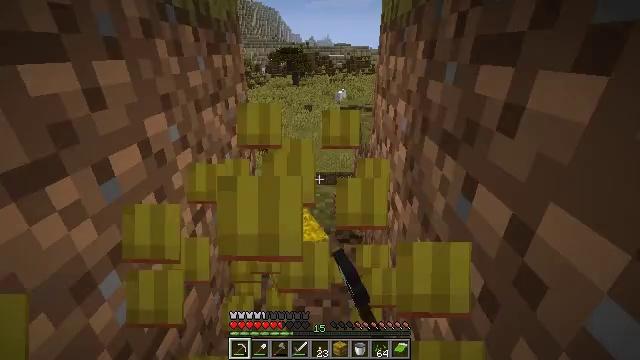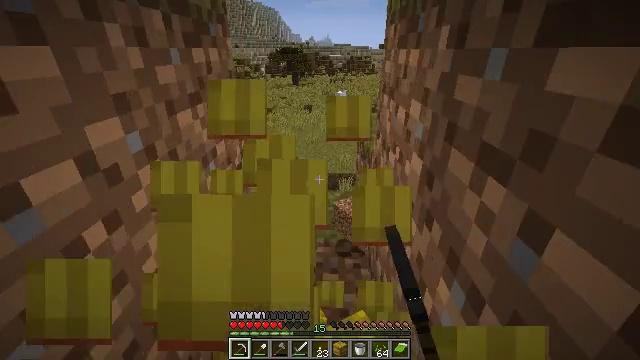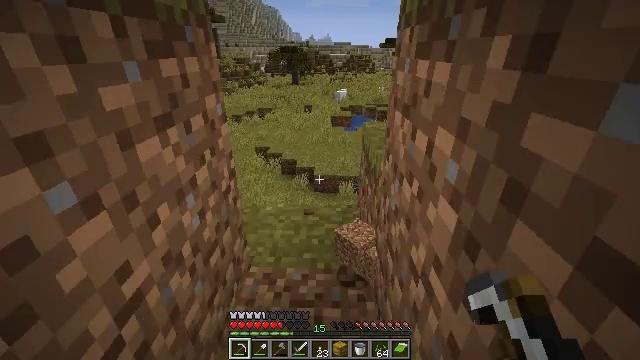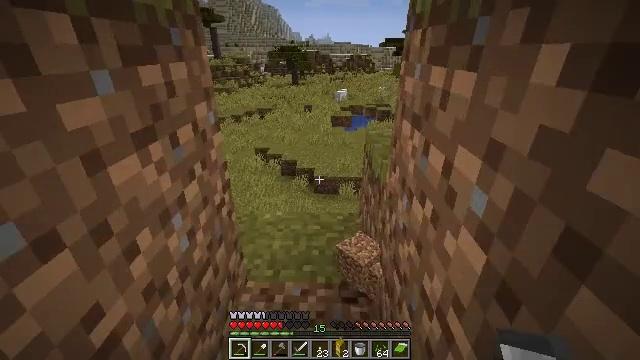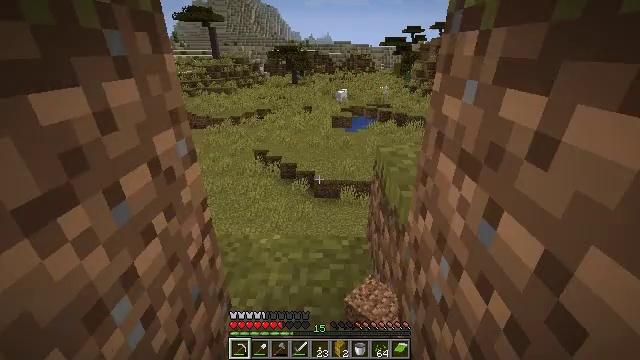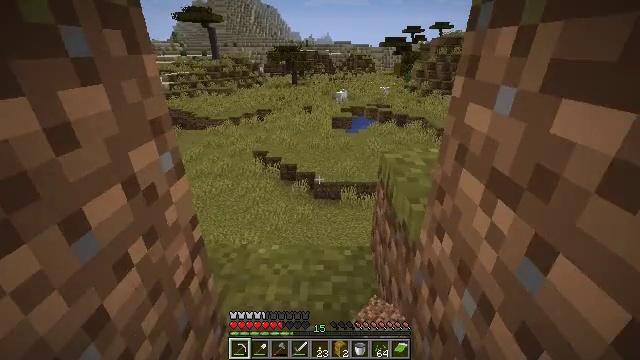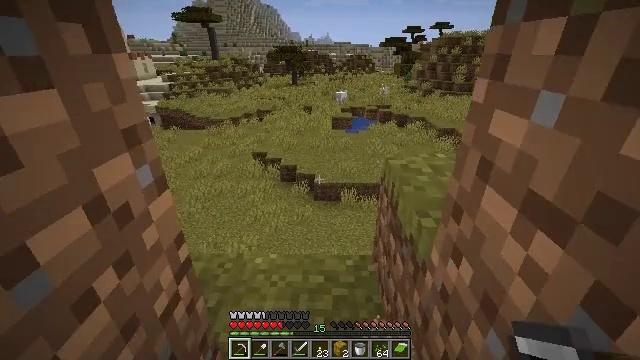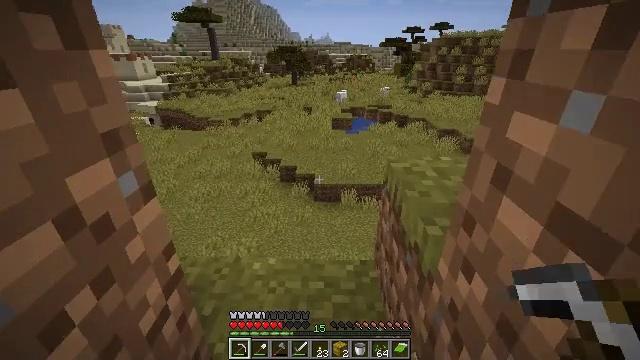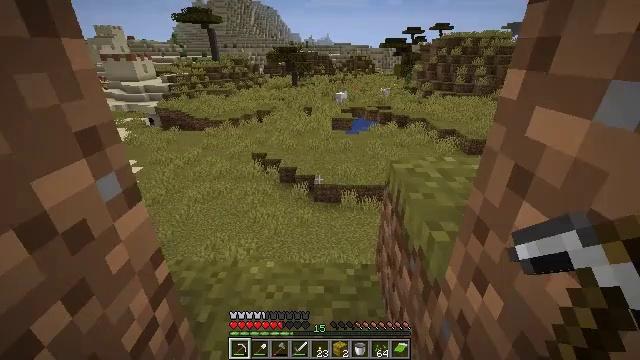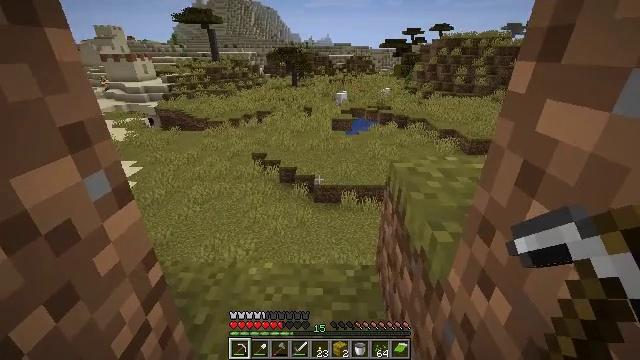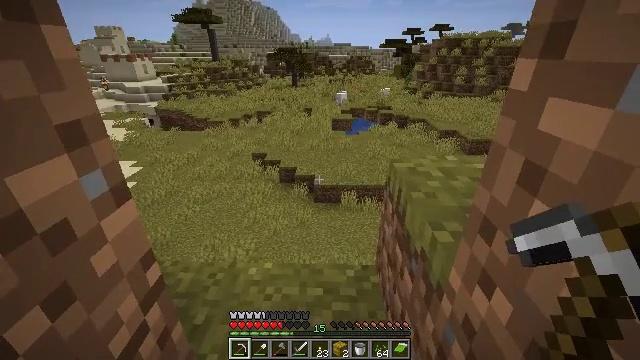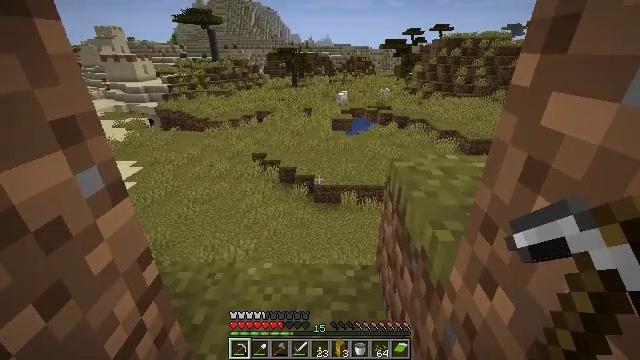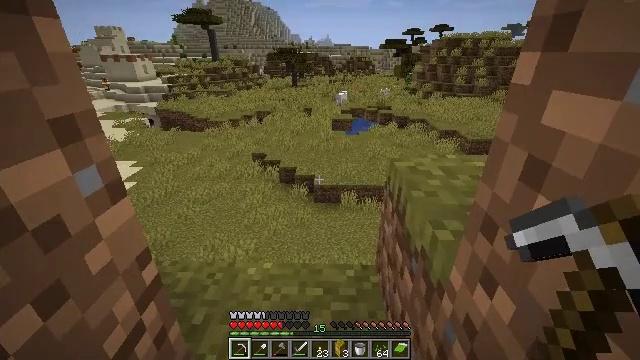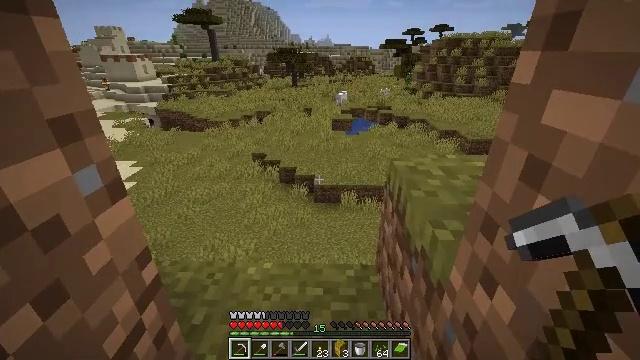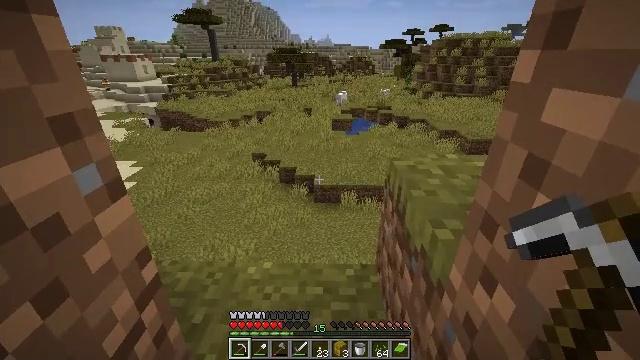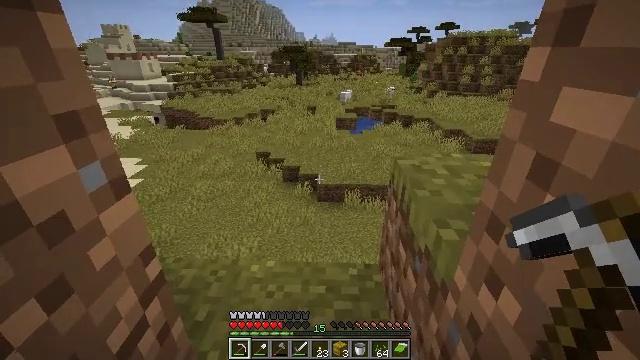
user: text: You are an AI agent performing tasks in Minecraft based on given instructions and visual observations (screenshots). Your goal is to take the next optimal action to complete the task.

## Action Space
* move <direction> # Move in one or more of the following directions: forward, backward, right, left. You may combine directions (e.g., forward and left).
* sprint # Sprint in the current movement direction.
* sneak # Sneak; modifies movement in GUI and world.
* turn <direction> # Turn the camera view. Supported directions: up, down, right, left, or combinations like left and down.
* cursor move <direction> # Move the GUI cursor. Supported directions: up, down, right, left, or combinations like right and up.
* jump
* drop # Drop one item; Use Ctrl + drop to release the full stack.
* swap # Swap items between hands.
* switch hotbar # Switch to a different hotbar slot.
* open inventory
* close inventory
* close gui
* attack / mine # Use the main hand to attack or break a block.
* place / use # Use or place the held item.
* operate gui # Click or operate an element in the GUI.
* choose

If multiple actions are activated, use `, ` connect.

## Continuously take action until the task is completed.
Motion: motion action
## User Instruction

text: Combat enemy.
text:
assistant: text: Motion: move forward
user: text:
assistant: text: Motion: move forward
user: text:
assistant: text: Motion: move forward
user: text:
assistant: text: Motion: move forward
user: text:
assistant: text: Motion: move forward
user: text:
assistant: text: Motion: no_op
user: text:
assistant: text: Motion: no_op
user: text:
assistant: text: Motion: no_op
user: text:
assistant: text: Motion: no_op
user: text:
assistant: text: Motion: no_op
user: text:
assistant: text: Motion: no_op
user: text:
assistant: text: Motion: no_op
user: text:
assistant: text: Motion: no_op
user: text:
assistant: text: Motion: no_op
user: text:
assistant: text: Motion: move forward
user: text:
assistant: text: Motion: move forward, turn left and down
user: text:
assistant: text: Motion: move forward and move right, turn left
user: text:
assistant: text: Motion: move forward and move right, turn left
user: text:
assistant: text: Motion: move forward and move right, turn left and up
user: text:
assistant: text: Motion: move forward and move right, turn left and up
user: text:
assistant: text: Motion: move forward, turn left
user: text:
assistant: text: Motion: no_op
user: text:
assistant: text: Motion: no_op
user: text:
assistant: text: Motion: no_op
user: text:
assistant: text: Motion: no_op
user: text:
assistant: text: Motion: no_op
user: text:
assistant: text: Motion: no_op
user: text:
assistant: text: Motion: no_op
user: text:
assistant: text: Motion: no_op
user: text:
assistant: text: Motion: no_op